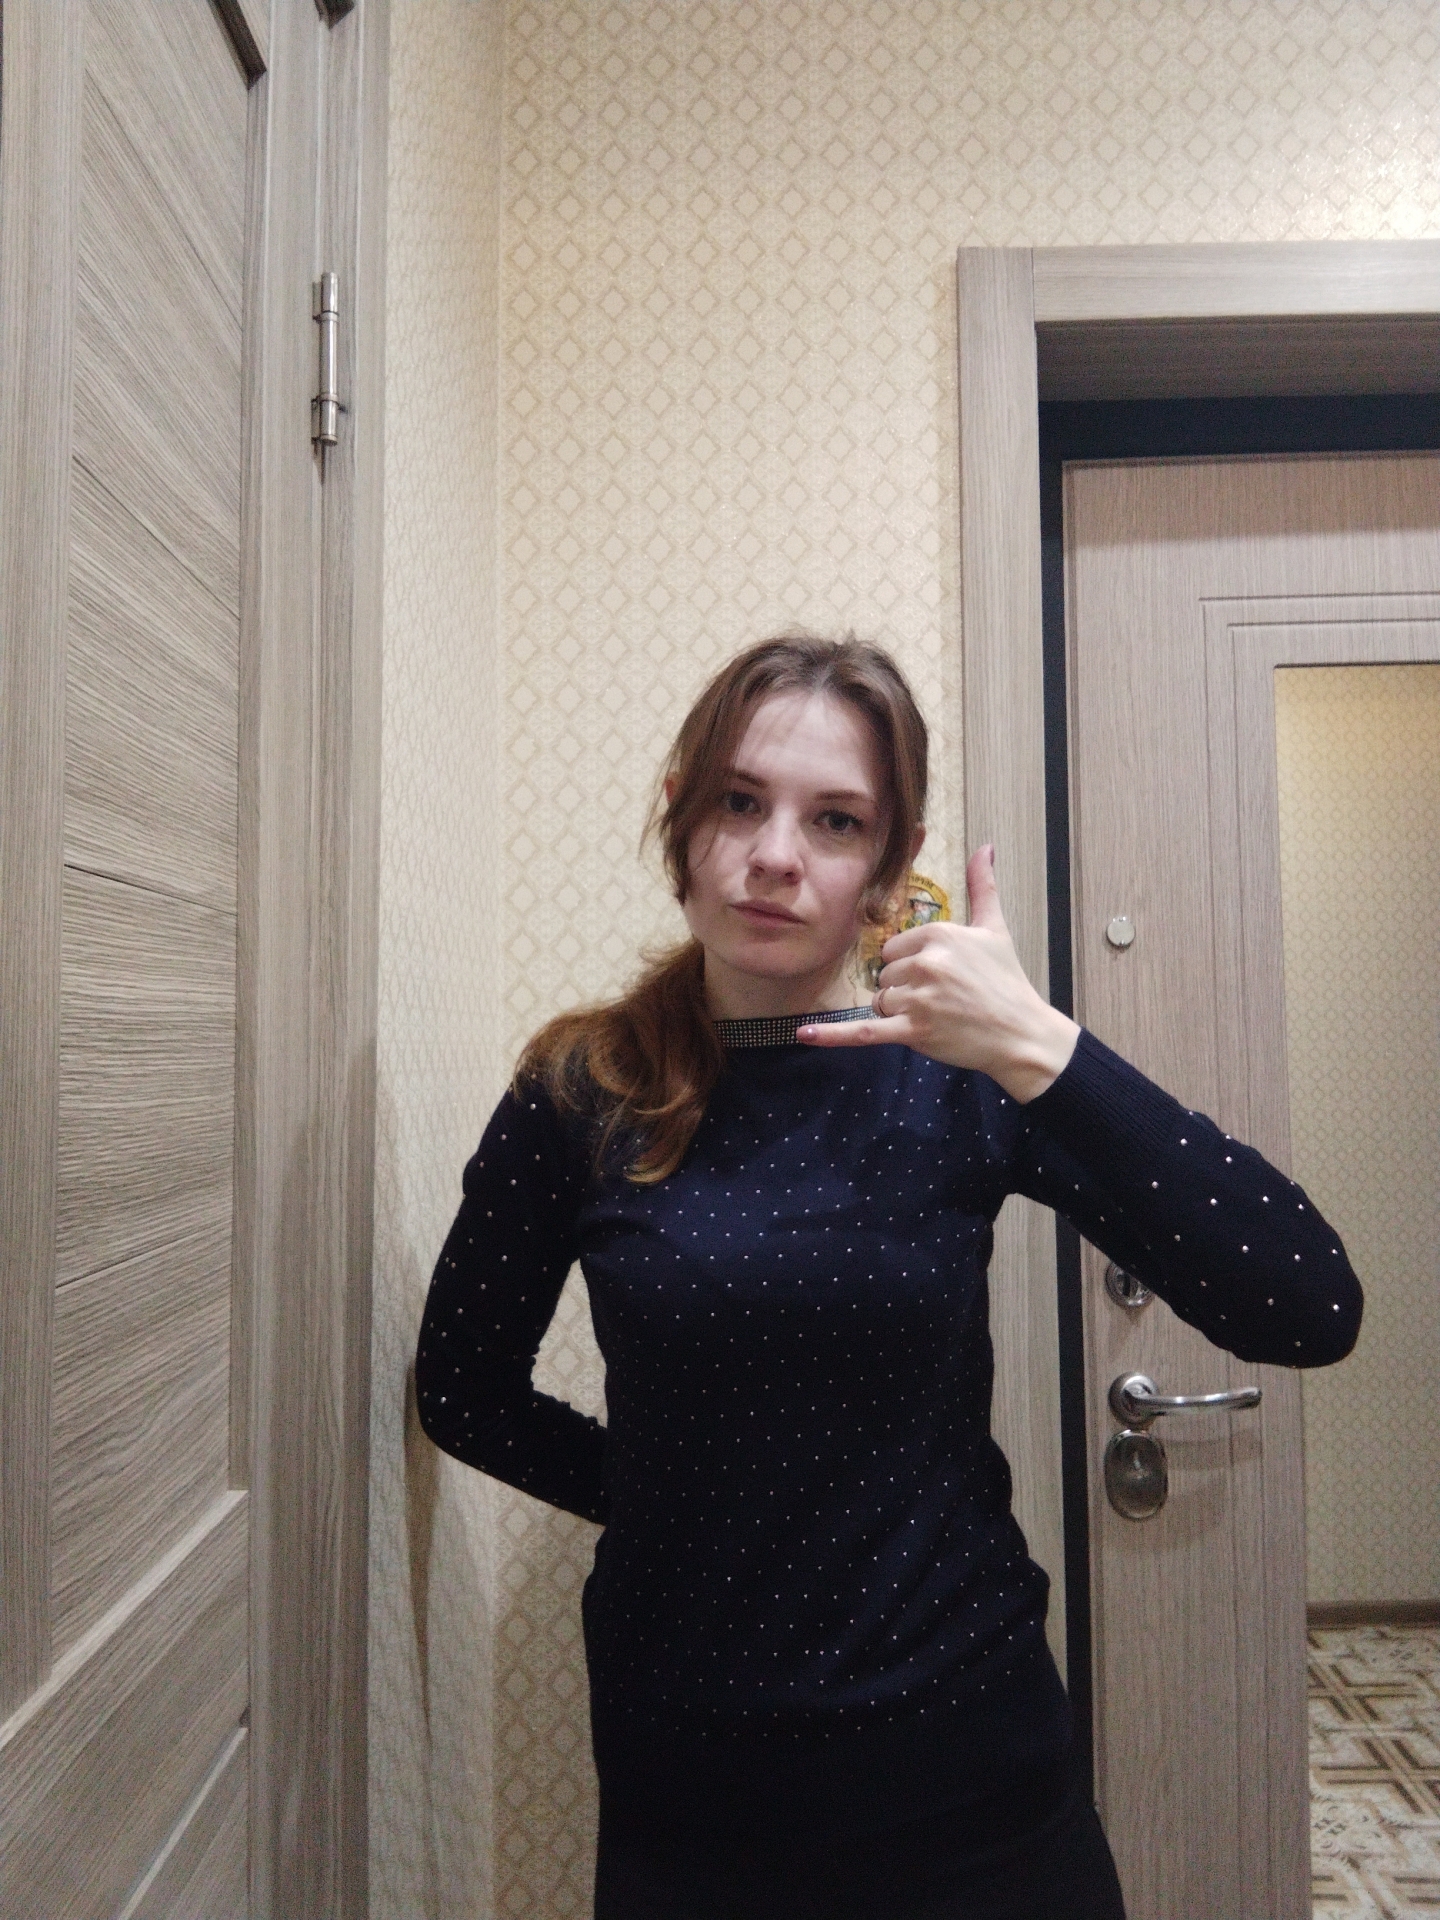
Label: clear